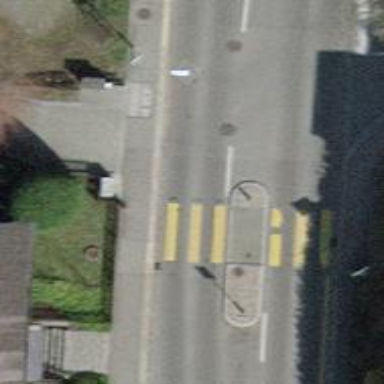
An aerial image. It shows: Uncontrolled zebra crossing with central island.